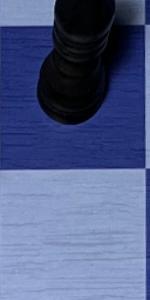
Label: Empty